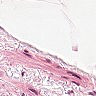
Metastatic tissue present: no